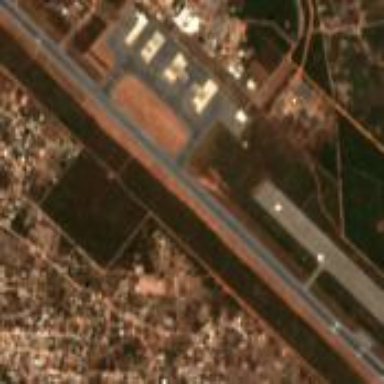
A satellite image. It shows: Runway in airport area.